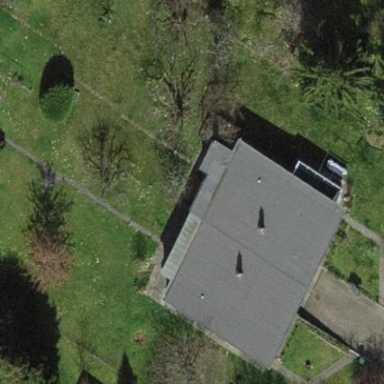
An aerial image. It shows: Garden surrounded by fence.